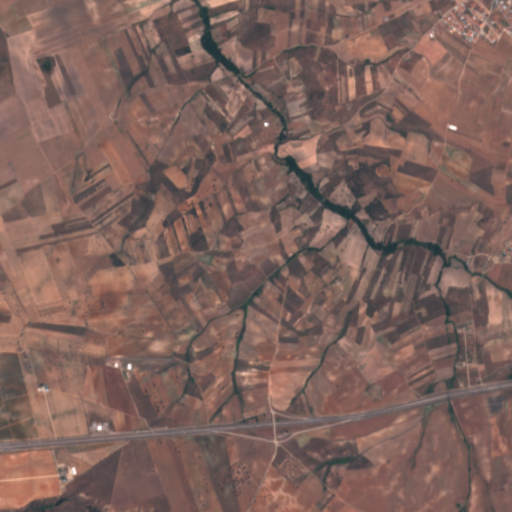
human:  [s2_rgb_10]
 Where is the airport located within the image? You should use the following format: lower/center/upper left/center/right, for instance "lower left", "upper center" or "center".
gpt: The airport is located in the lower left of the image.
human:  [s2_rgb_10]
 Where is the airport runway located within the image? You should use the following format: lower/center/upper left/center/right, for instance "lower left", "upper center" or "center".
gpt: The airport runway is located in the lower left of the image.
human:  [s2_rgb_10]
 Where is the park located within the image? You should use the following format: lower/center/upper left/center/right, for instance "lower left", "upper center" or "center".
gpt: There is no park in the image.